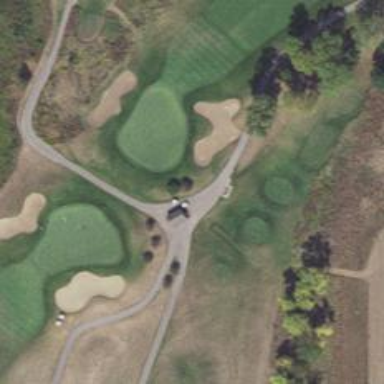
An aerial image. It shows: Golf cartpath that is also road path.